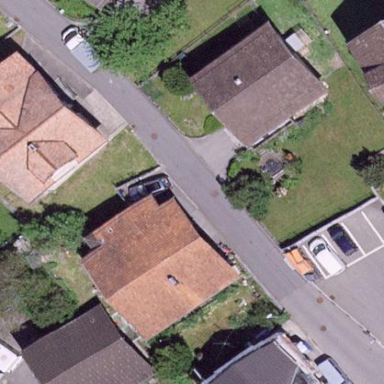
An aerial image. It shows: Detached building.